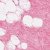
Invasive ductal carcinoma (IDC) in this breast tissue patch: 0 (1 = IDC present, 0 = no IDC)